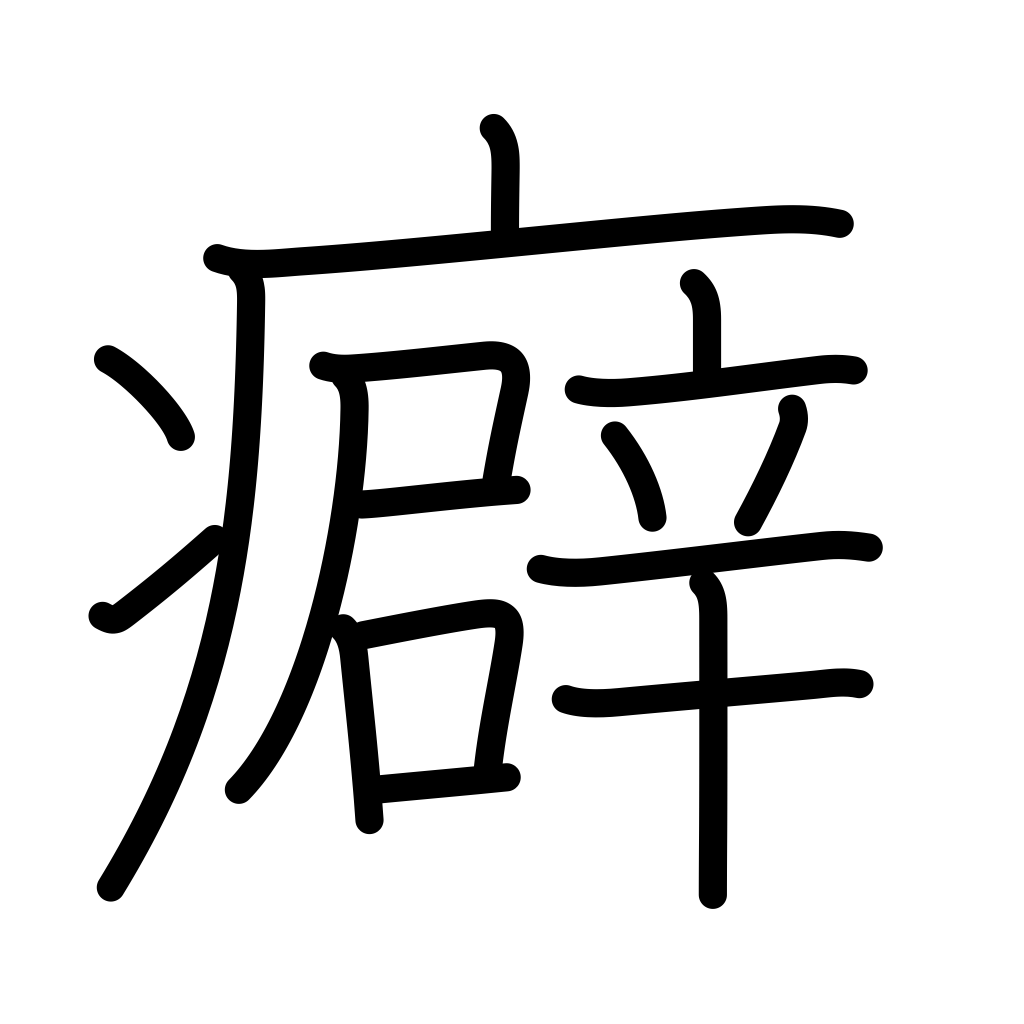
Meaning: mannerism, habit, vice, trait, fault, kink